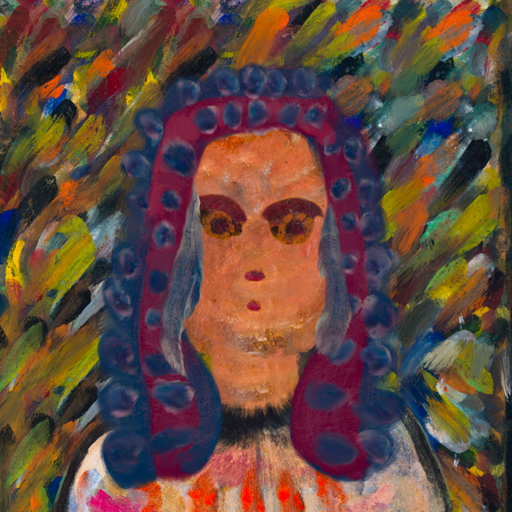
Background: An_Impression, Head And Neck Front: Boggyland, Face Front: Doll, Bust: Childish, Hair Front: Hill_Girl, Head Accessory: Blank, Second Necklace: Blank, Necklace: Blank, Baby: Blank